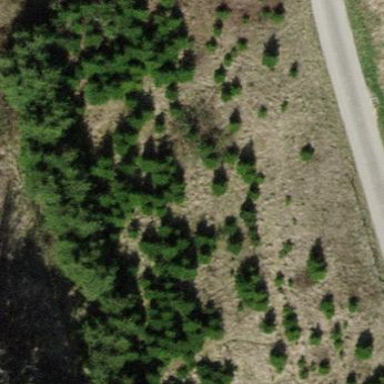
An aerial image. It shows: Plant nursery specializing in growing Christmas trees.